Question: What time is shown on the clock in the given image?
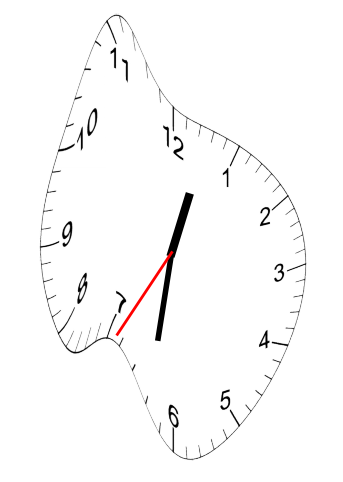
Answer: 12:31:35